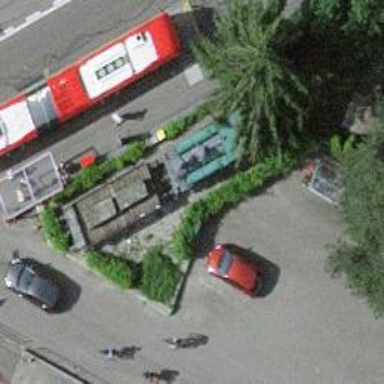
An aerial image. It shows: Historic locomotive.